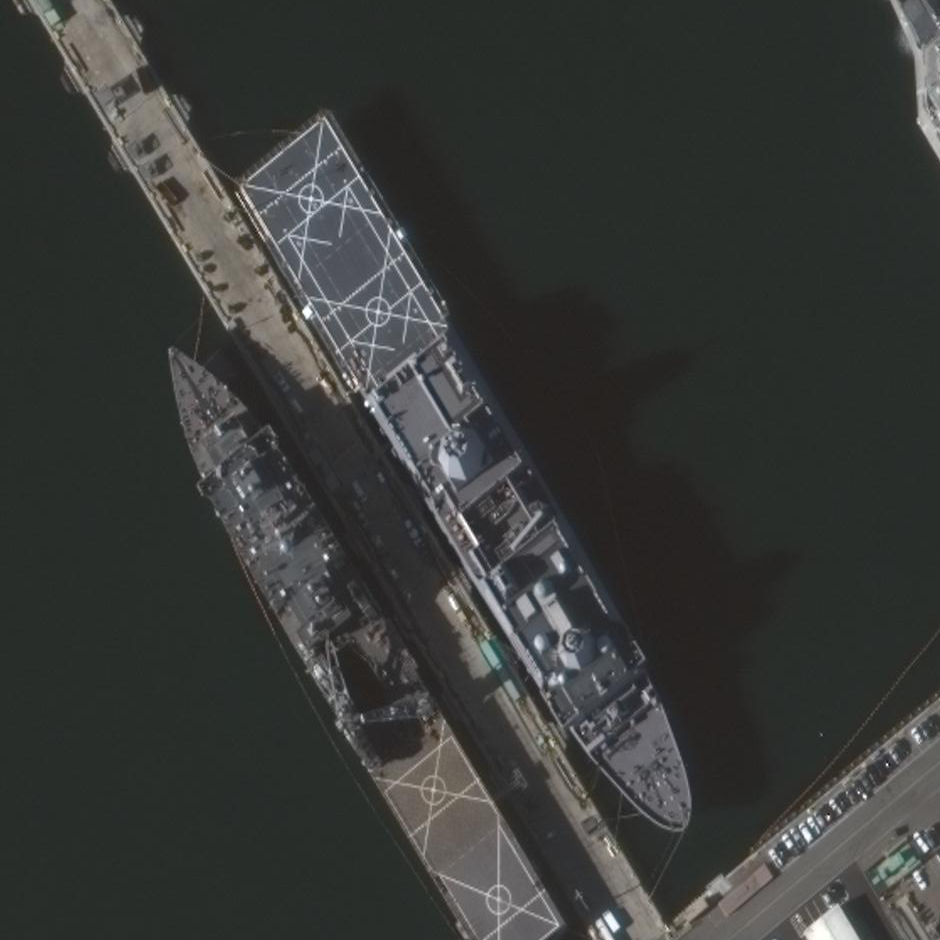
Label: combat